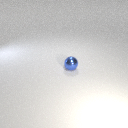
small blue metal sphere